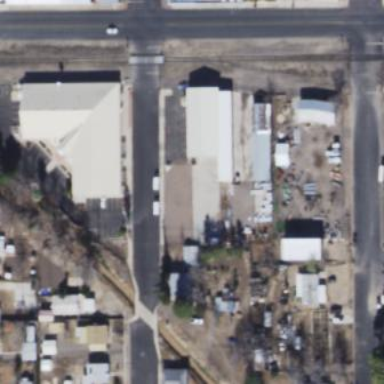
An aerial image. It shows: Community center.